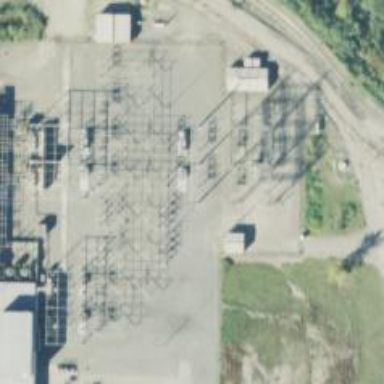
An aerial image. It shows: Switch used for power control.